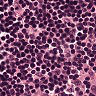
Metastatic tissue present: no